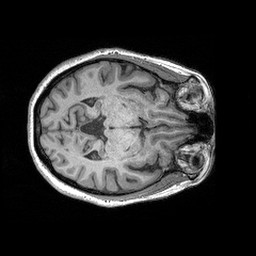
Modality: T1w
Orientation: axial
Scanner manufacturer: siemens
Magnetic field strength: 3 T
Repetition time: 2.3 s
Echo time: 0.00298 s